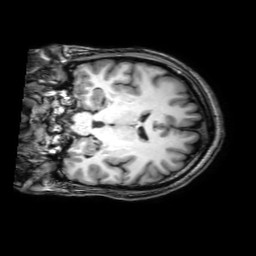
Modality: T1w
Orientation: coronal
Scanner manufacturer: philips
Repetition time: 0.0082 s
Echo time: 0.00376 s